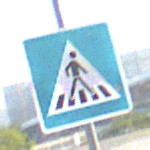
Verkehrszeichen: FussgaengerueberwegLinks
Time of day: SunriseSunset
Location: Outdoor (Urban)
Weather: Clear
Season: NotSpecified
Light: Natural